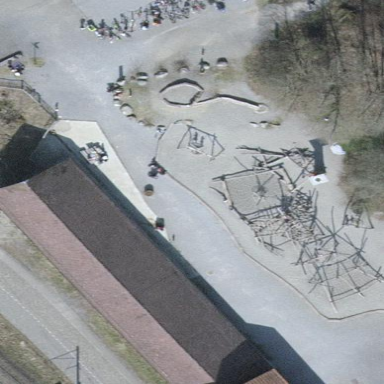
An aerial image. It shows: Playground area for leisure land.